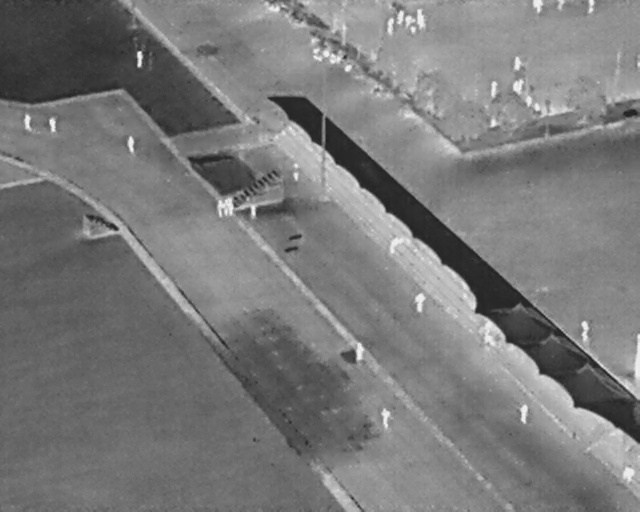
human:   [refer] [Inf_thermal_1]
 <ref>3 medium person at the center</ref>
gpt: <box>[[44, 32, 47, 34, 2], [64, 58, 67, 59, 2], [54, 67, 57, 69, 2]]</box>

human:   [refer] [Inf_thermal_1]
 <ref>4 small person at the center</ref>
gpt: <box>[[38, 40, 40, 41, 2], [34, 39, 37, 41, 2], [33, 39, 36, 40, 2], [32, 39, 35, 41, 2]]</box>

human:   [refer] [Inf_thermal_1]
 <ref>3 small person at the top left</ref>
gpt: <box>[[6, 23, 9, 25, 2], [18, 27, 21, 29, 2], [20, 10, 23, 12, 2]]</box>

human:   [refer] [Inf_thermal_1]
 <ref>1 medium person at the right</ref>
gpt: <box>[[89, 63, 93, 65, 2]]</box>

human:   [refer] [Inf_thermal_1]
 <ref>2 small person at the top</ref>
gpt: <box>[[59, 4, 62, 5, 2], [61, 2, 63, 3, 2]]</box>

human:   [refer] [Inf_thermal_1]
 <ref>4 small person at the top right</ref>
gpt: <box>[[79, 11, 82, 13, 2], [75, 16, 78, 18, 2], [86, 0, 88, 1, 2], [91, 0, 93, 2, 2]]</box>